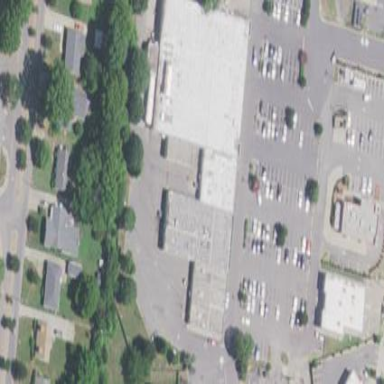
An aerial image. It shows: Retail building.